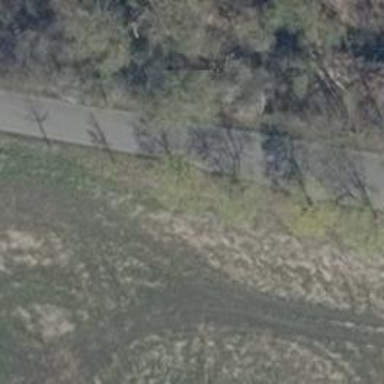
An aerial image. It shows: Unclassified road.